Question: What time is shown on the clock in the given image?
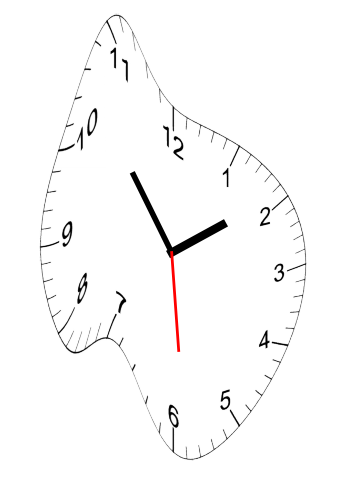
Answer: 01:53:29